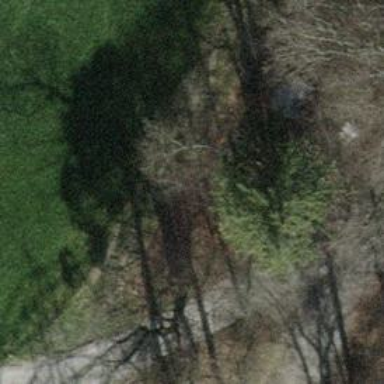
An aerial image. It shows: Pipeline marker.